Question: When you tap on a select input on a web page using iOS (iPhone), a spinner widget (the "picker") pops up and lets you spin through and select options within that select. Let's say you've tapped into one of these and the selector widget is open. While this is open, if you use javascript to modify the select options (add, remove, update options via the dom), then these changes don't get reflected in the widget unless the user closes and reopens the widget.
Is there a way to force the browser to update the options automatically?

Edit: Here is an example you can use to observe how updating select options doesn't update the selector widget: <URL>
'''
<select id="my-select" />
$(function () {
updateSelect();
});
function updateSelect() {
$("#my-select").empty();
for (i = 0; i < 5; i++) {
var ran = Math.random();
$("<option />").attr("value", ran).html(ran).appendTo("#my-select");
}
setTimeout(updateSelect, 2000);
}
'''
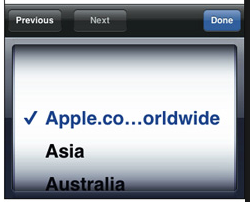
Answer: Safari uses a 'UIPickerView' to display the dropdown menus. As you would expect, the title of the dropdown component in the page is updated according to the changes in the DOM but the picker view is not tightly coupled with the DOM so it isn't updated. The situation is the same with Chrome and Opera Mini.
So in conclusion, . You should look for other ways to make your dataset accessible.